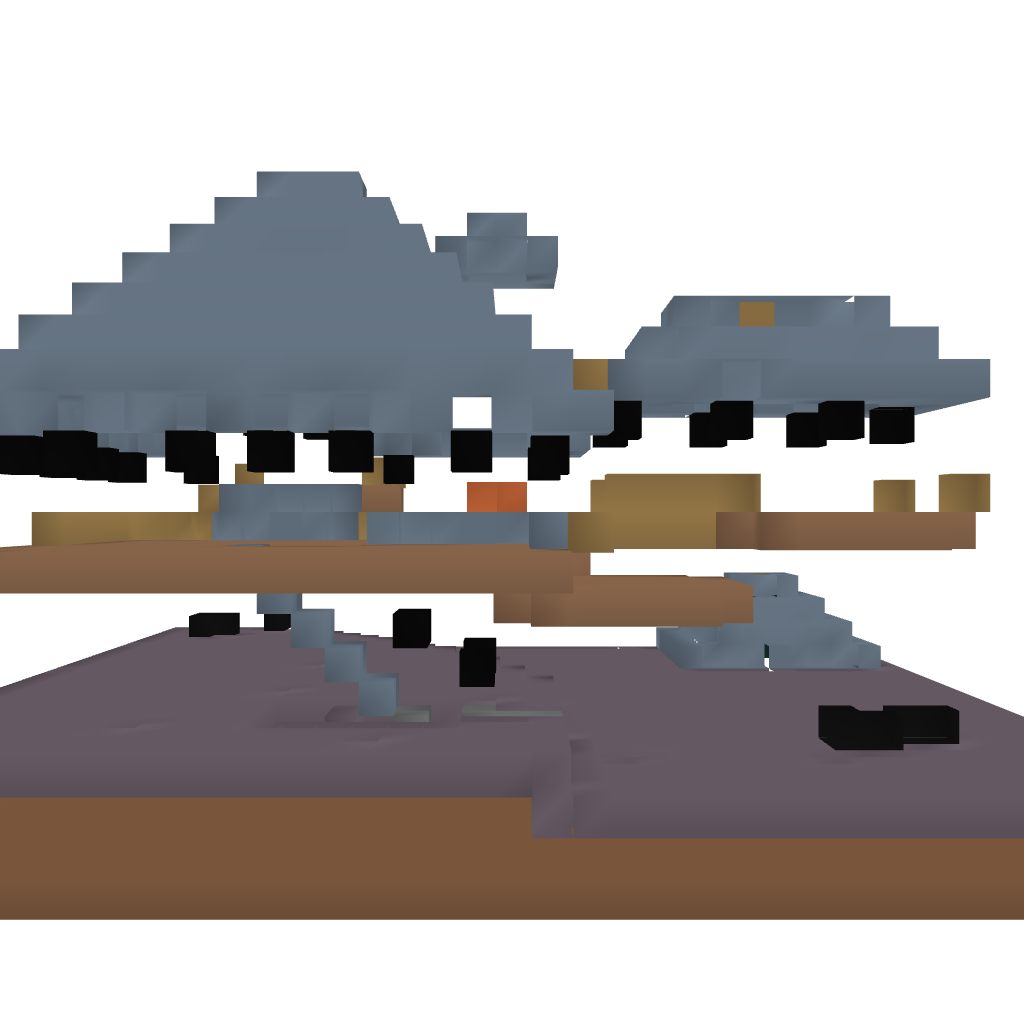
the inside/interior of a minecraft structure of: Mushroom house 1